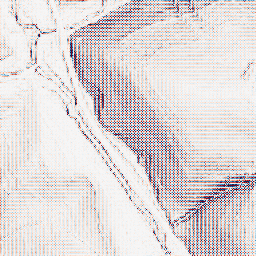
Category: wavelet
Decomposition family: wavelet_biorthogonal
Decomposition parameters: wavelet: bior1.3
level: 1
Upsampling method: sinc_hamming
Upsampling parameters: scale: 4
kernel_size: 4
Upsampling scale: 4